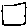
Label: square